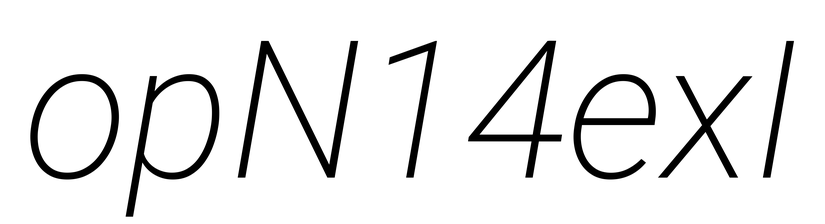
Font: Roboto-Italic_ExtraLight_Italic